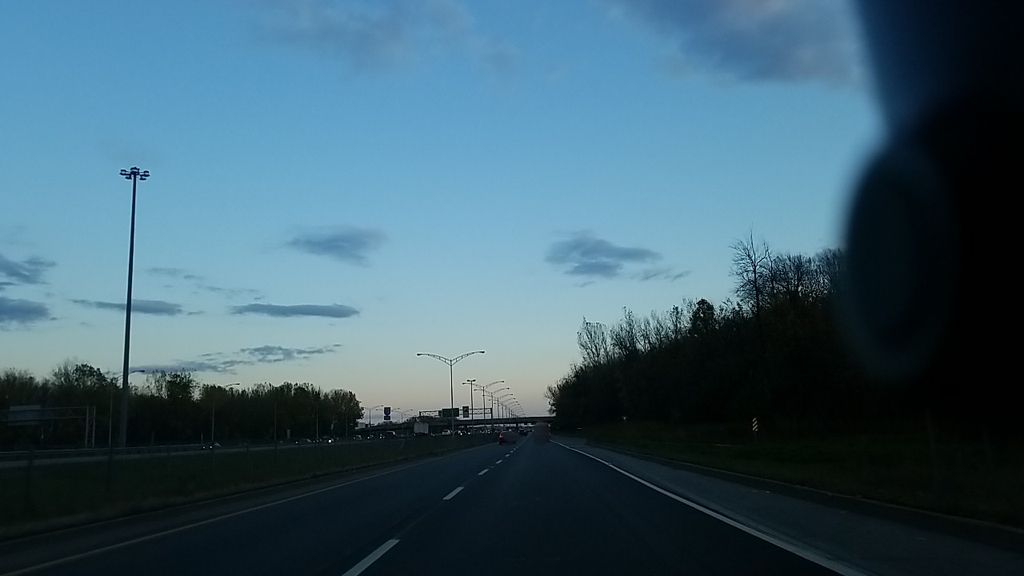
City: montreal